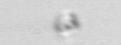
Label: detritus